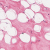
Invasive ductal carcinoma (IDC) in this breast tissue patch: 0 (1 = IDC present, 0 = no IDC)